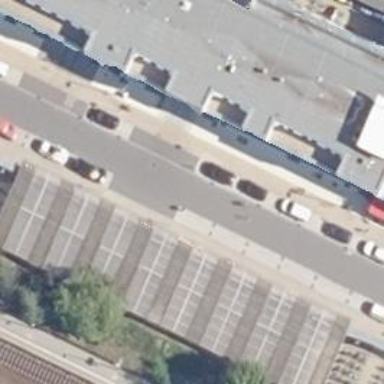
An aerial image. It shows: Parking space on the street side identified as normal.